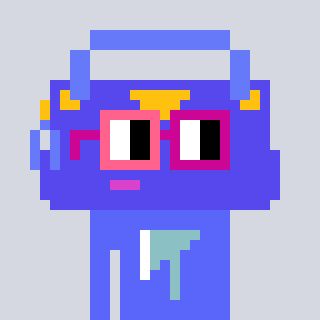
a pixel art character with square pink and red glasses, a bag-shaped head and a purple-colored body on a cool background